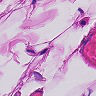
Metastatic tissue present: no